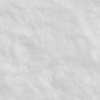
Atmospheric dust classification: not_dusty